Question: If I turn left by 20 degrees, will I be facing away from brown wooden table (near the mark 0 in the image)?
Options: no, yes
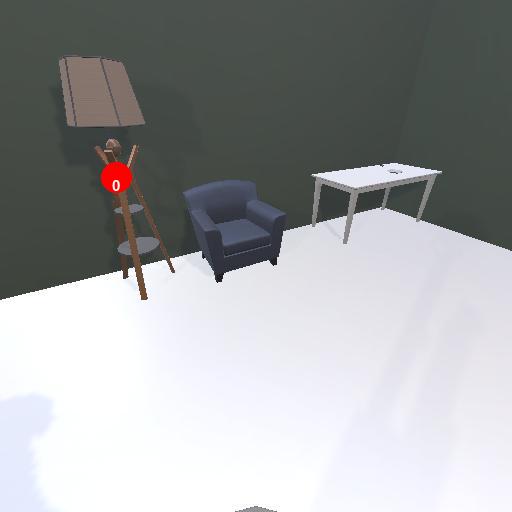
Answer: no